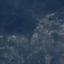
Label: HerbaceousVegetation